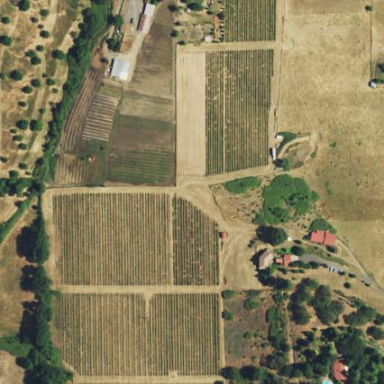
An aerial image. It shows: Vineyard where grapes are grown.